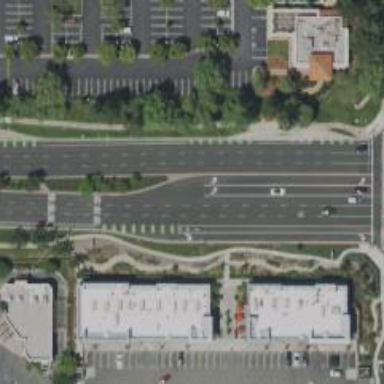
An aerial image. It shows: Primary highway with asphalt surface and separate sidewalk.